Question: I have a collectionView that scrolls horizontally while all other tableView cells only scrolls vertically. I added the constraints in storyboard to resize and fit all size screens. When I run the project on the iPhone X simulator it looks perfect. But once I try another size like 7 plus it causes the collection view cell to get smaller and shows next cell. However, the tableview cells keep their correct size. How can I prevent this?

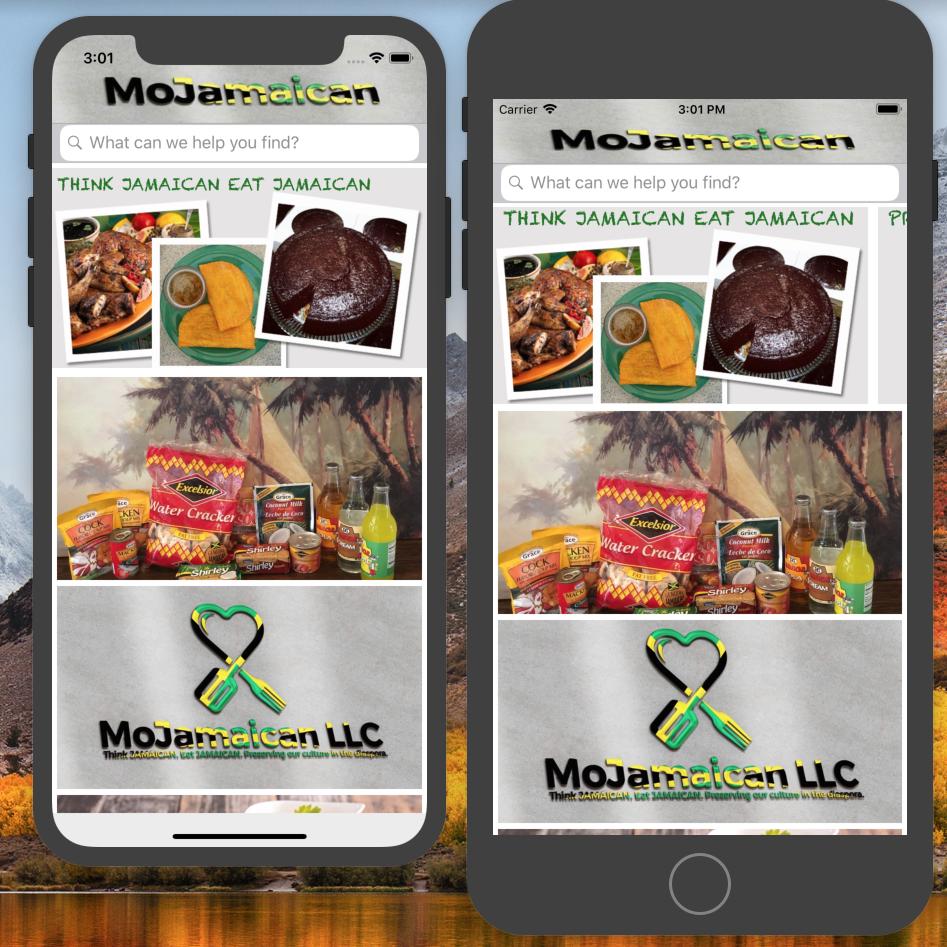
Answer: Implement 'collectionView(_:layout:sizeForItemAt:)' method of 'UICollectionViewDelegateFlowLayout'
and return correct size for your cell, for example:
'''
return CGSize(width: UIScreen.main.bounds.width, height: 100)
'''
Example:
'''
class ViewController: UIViewController, UICollectionViewDelegateFlowLayout {
@IBOutlet private weak var collectionView: UICollectionView!
override func viewDidLoad() {
super.viewDidLoad()
self.collectionView.delegate = self
}
func collectionView(_ collectionView: UICollectionView, layout collectionViewLayout: UICollectionViewLayout, sizeForItemAt indexPath: IndexPath) -> CGSize {
return CGSize(width: UIScreen.main.bounds.width, height: 100)
}
}
'''